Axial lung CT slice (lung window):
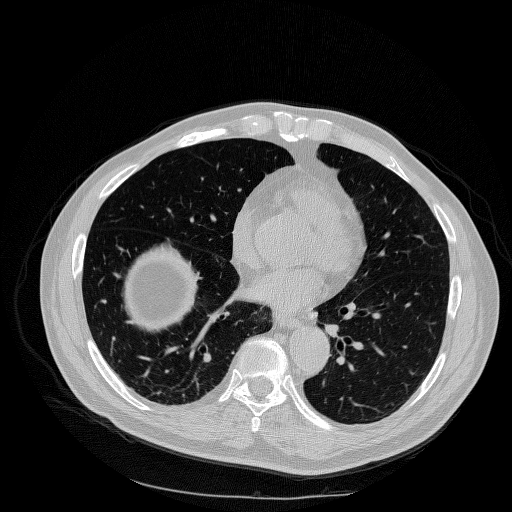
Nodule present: no